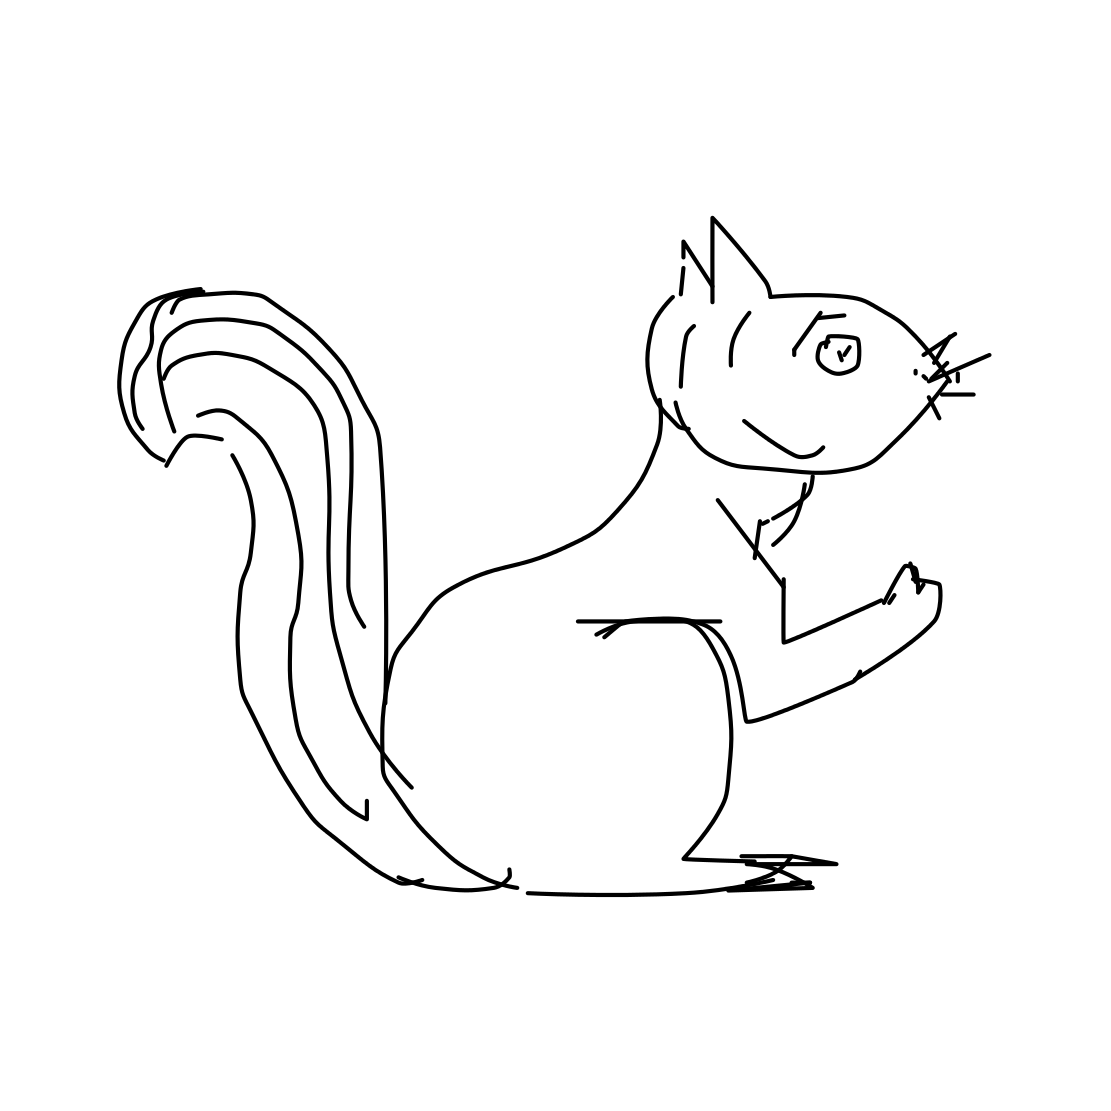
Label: squirrel